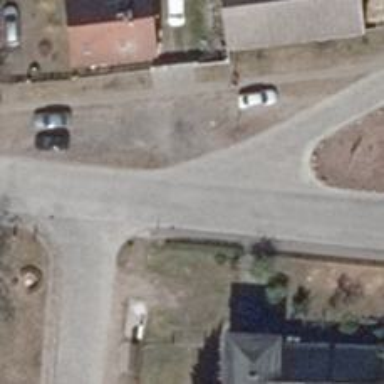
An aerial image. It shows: Secondary road.